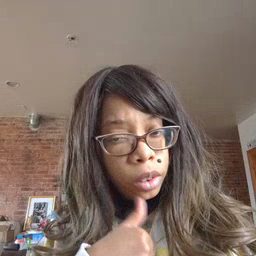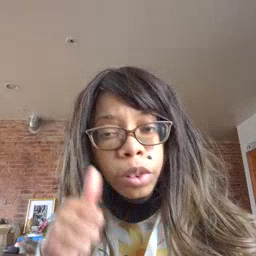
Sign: girl